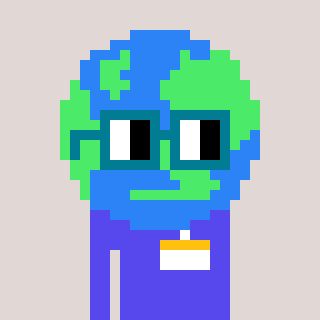
a pixel art character with square dark green glasses, a earth-shaped head and a computerblue-colored body on a warm background